Question: I'm trying to integrate facebook login to my site with python-social-auth.
This is my file:
'''
# Application definition
INSTALLED_APPS = (
'django.contrib.admin',
'django.contrib.auth',
'django.contrib.contenttypes',
'django.contrib.sessions',
'django.contrib.messages',
'django.contrib.staticfiles',
'blog',
'social.apps.django_app.default',
)
MIDDLEWARE_CLASSES = (
'django.contrib.sessions.middleware.SessionMiddleware',
'django.middleware.common.CommonMiddleware',
'django.middleware.csrf.CsrfViewMiddleware',
'django.contrib.auth.middleware.AuthenticationMiddleware',
'django.contrib.messages.middleware.MessageMiddleware',
'django.middleware.clickjacking.XFrameOptionsMiddleware',
)
ROOT_URLCONF = 'boeldev.urls'
WSGI_APPLICATION = 'boeldev.wsgi.application'
# Database
# https://docs.djangoproject.com/en/1.6/ref/settings/#databases
DATABASES = {
'default': {
'ENGINE': 'django.db.backends.sqlite3',
'NAME': 'boeldev.db',
}
}
# Static files (CSS, JavaScript, Images)
# https://docs.djangoproject.com/en/1.6/howto/static-files/
STATIC_URL = '/static/'
TEMPLATE_DIRS = (os.path.join(os.path.dirname(__file__), 'templates').replace('\','/'),)
AUTHENTICATION_BACKENDS = (
'social.backends.google.GoogleOAuth2',
'social.backends.facebook.FacebookOAuth2',
'django.contrib.auth.backends.ModelBackend',
)
SOCIAL_AUTH_LOGIN_REDIRECT_URL = '/entries/'
SOCIAL_AUTH_LOGIN_ERROR_URL = '/login-error/'
SOCIAL_AUTH_GOOGLE_OAUTH2_KEY = 'XXXX.apps.googleusercontent.com'
SOCIAL_AUTH_GOOGLE_OAUTH2_SECRET = 'XXXX'
SOCIAL_AUTH_FACEBOOK_KEY = 'XXXX'
SOCIAL_AUTH_FACEBOOK_SECRET = 'XXXX'
SOCIAL_AUTH_PIPELINE = (
'social.pipeline.social_auth.social_details',
'social.pipeline.social_auth.social_uid',
'social.pipeline.social_auth.auth_allowed',
'social.pipeline.social_auth.social_user',
'social.pipeline.user.get_username',
'social.pipeline.mail.mail_validation',
'social.pipeline.user.create_user',
'social.pipeline.social_auth.associate_user',
'social.pipeline.social_auth.load_extra_data',
'social.pipeline.user.user_details',
'blog.pipeline.get_profile_picture',
)
'''
But I'm getting following error after the login with facebook:
> "Given URL is not allowed by the Application configuration.: One or
more of the given URLs is not allowed by the App's settings. It must
match the Website URL or Canvas URL, or the domain must be a subdomain
of one of the App's domains."
This is my facebook configuration:

I know there are many issues on stackoverflow related to that error message, but any of them solved my problem.
What I'm doing wrong?
Thanks in advance!
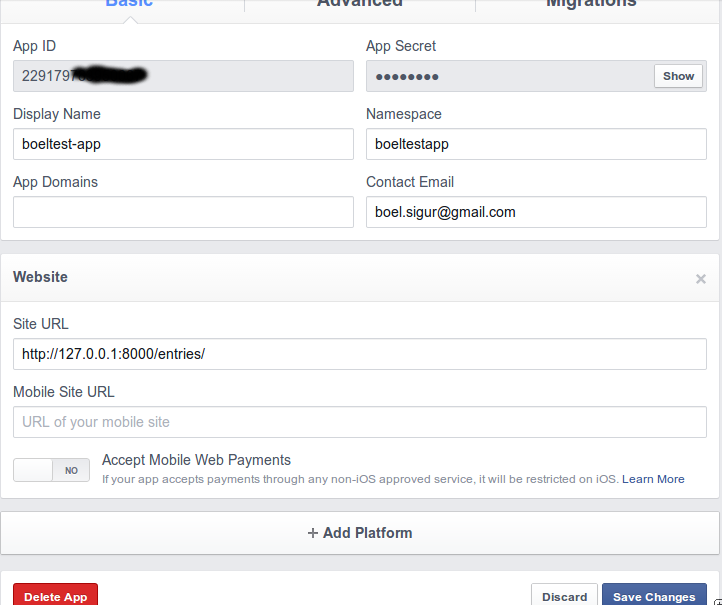
Answer: First, you have 'App Domains' empty, fill it with '127.0.0.1', if that doesn't work try with 'localhost' (and use the same for Site URL). Second, Site URL doesn't need to be 'http://127.0.0.1:8000/entries/', the value 'http://127.0.0.1' is enough. I prefer to set 'localhost' on this setting since it resembles a domain.